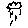
Label: cloud